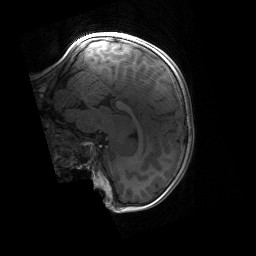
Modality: T1w
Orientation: sagittal
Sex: male
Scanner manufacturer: siemens
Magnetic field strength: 3 T
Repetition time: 1.9 s
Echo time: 0.00243 s